Question: I have a 'DataTable' with 4 Columns. '(ID,TestName,TestResult,IsValidRequest)'. I want to transform 'TestName' & 'Testresult' into 'json'.

'''
string json = Newtonsoft.Json.JsonConvert.SerializeObject(dt);
'''
'''
[
{
"TestID":1,
"TestName":"wifi_result",
"TestResult":"1",
"IsValidRequest":1
},
{
"TestID":7,
"TestName":"mic_result",
"TestResult":"1",
"IsValidRequest":1
},
{
"TestID":8,
"TestName":"video_result",
"TestResult":"1",
"IsValidRequest":1
},
{
"TestID":12,
"TestName":"touch_result",
"TestResult":"1",
"IsValidRequest":1
},
{
"TestID":14,
"TestName":"proximity_result",
"TestResult":"1",
"IsValidRequest":1
},
{
"TestID":15,
"TestName":"vibrator_result",
"TestResult":"1",
"IsValidRequest":1
},
{
"TestID":20,
"TestName":"power_key",
"TestResult":"2",
"IsValidRequest":1
},
{
"TestID":21,
"TestName":"accelerometer",
"TestResult":"0",
"IsValidRequest":1
},
{
"TestID":22,
"TestName":"earphone",
"TestResult":"1",
"IsValidRequest":1
},
{
"TestID":11,
"TestName":"memory_result",
"TestResult":"1",
"IsValidRequest":1
},
{
"TestID":29,
"TestName":"memory_internalSD",
"TestResult":"1",
"IsValidRequest":1
},
{
"TestID":30,
"TestName":"memory_internalSDSize",
"TestResult":"25.0GB",
"IsValidRequest":1
},
{
"TestID":31,
"TestName":"memory_externalSD",
"TestResult":"0",
"IsValidRequest":1
},
{
"TestID":32,
"TestName":"memory_externalSDSize",
"TestResult":"",
"IsValidRequest":1
},
{
"TestID":33,
"TestName":"memory_internalflash",
"TestResult":"1",
"IsValidRequest":1
},
{
"TestID":34,
"TestName":"memory_internalflashSize",
"TestResult":"2.0GB",
"IsValidRequest":1
},
{
"TestID":35,
"TestName":"memory_ram",
"TestResult":"1",
"IsValidRequest":1
},
{
"TestID":36,
"TestName":"memory_ramsize",
"TestResult":"2.0GB",
"IsValidRequest":1
},
{
"TestID":13,
"TestName":"lcd_result",
"TestResult":"1",
"IsValidRequest":1
},
{
"TestID":28,
"TestName":"lcd_broken",
"TestResult":"1",
"IsValidRequest":1
},
{
"TestID":37,
"TestName":"key_result",
"TestResult":"1",
"IsValidRequest":1
},
{
"TestID":16,
"TestName":"vol_key_up",
"TestResult":"1",
"IsValidRequest":1
},
{
"TestID":17,
"TestName":"vol_key_down",
"TestResult":"0",
"IsValidRequest":1
},
{
"TestID":18,
"TestName":"menu_key",
"TestResult":"1",
"IsValidRequest":1
},
{
"TestID":10,
"TestName":"headset_result",
"TestResult":"1",
"IsValidRequest":1
},
{
"TestID":38,
"TestName":"headset_leftearphone",
"TestResult":"1",
"IsValidRequest":1
},
{
"TestID":39,
"TestName":"headset_rightearphone",
"TestResult":"0",
"IsValidRequest":1
},
{
"TestID":27,
"TestName":"camera_result",
"TestResult":"1",
"IsValidRequest":1
},
{
"TestID":40,
"TestName":"camera_cameracount",
"TestResult":"1",
"IsValidRequest":1
},
{
"TestID":5,
"TestName":"camera_frontcam",
"TestResult":"0",
"IsValidRequest":1
},
{
"TestID":6,
"TestName":"camera_backcam",
"TestResult":"0",
"IsValidRequest":1
},
{
"TestID":2,
"TestName":"battery_result",
"TestResult":"1",
"IsValidRequest":1
},
{
"TestID":45,
"TestName":"battery_type",
"TestResult":"1",
"IsValidRequest":1
},
{
"TestID":41,
"TestName":"battery_level",
"TestResult":"83",
"IsValidRequest":1
},
{
"TestID":42,
"TestName":"battery_status",
"TestResult":"1",
"IsValidRequest":1
},
{
"TestID":43,
"TestName":"battery_voltage",
"TestResult":"4204",
"IsValidRequest":1
},
{
"TestID":44,
"TestName":"battery_temperature",
"TestResult":"310",
"IsValidRequest":1
},
{
"TestID":3,
"TestName":"battery_accharging",
"TestResult":"0",
"IsValidRequest":1
},
{
"TestID":4,
"TestName":"battery_usbcharging",
"TestResult":"1",
"IsValidRequest":1
},
{
"TestID":9,
"TestName":"audio_result",
"TestResult":"1",
"IsValidRequest":1
},
{
"TestID":19,
"TestName":"home_key",
"TestResult":"1",
"IsValidRequest":1
},
{
"TestID":46,
"TestName":"back_key",
"TestResult":"1",
"IsValidRequest":1
}
]
'''
'''
{
"wifi_result":"1",
"mic_result":"1",
"video_result":"1",
"touch_result":"1",
"proximity_result":"1",
"vibrator_result":"1",
"power_key":"2",
"accelerometer":"0",
"earphone":"1",
"memory_result":"1",
"memory_internalSD":"1",
"memory_internalSDSize":"25.0GB",
"memory_externalSD":"0",
"memory_externalSDSize":"",
"memory_internalflash":"1",
"memory_internalflashSize":"2.0GB",
"memory_ram":"1",
"memory_ramsize":"2.0GB",
"lcd_result":"1",
"lcd_broken":"1",
"key_result":"1",
"vol_key_up":"1",
"vol_key_down":"0",
"menu_key":"1",
"headset_result":"1",
"headset_leftearphone":"1",
"headset_rightearphone":"0",
"camera_result":"1",
"camera_cameracount":"1",
"camera_frontcam":"0",
"camera_backcam":"0",
"battery_result":"1",
"battery_type":"1",
"battery_level":"83",
"battery_status":"1",
"battery_voltage":"4204",
"battery_temperature":"310",
"battery_accharging":"0",
"battery_usbcharging":"1",
"audio_result":"1",
"home_key":"1",
"back_key":"1"
}
'''
Please suggest any solution?
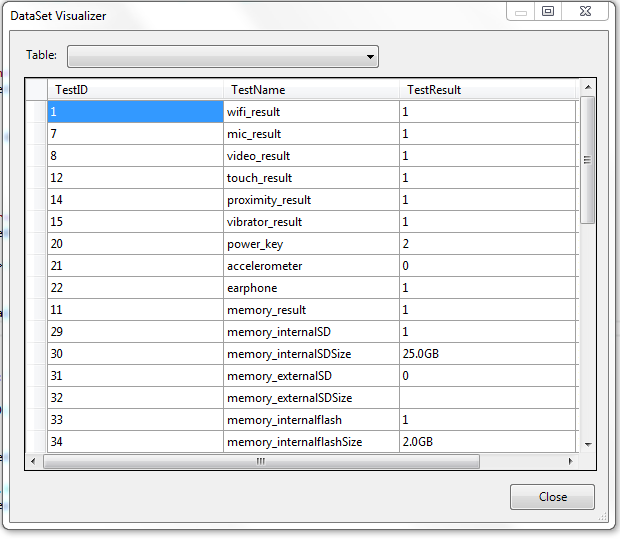
Answer: Convert the DataTable to Dictionary first, then serialize to json.
'''
Dictionary<string, string> dict =
dt.AsEnumerable()
.ToDictionary<DataRow, string, string>(row => row.Field<string>(1),
row => row.Field<string>(2));
string json = Newtonsoft.Json.JsonConvert.SerializeObject(dict);
'''